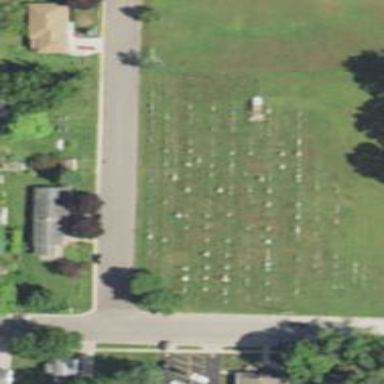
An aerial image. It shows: Cemetery with graves.